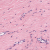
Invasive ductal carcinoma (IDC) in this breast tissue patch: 0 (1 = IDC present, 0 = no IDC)